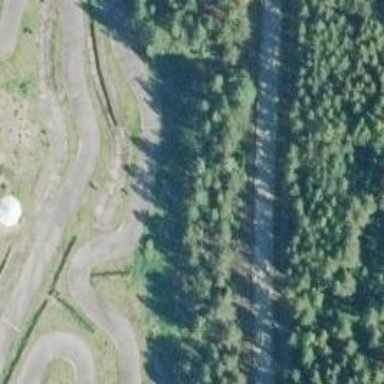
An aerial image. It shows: Asphalt raceway designed for karting sports.